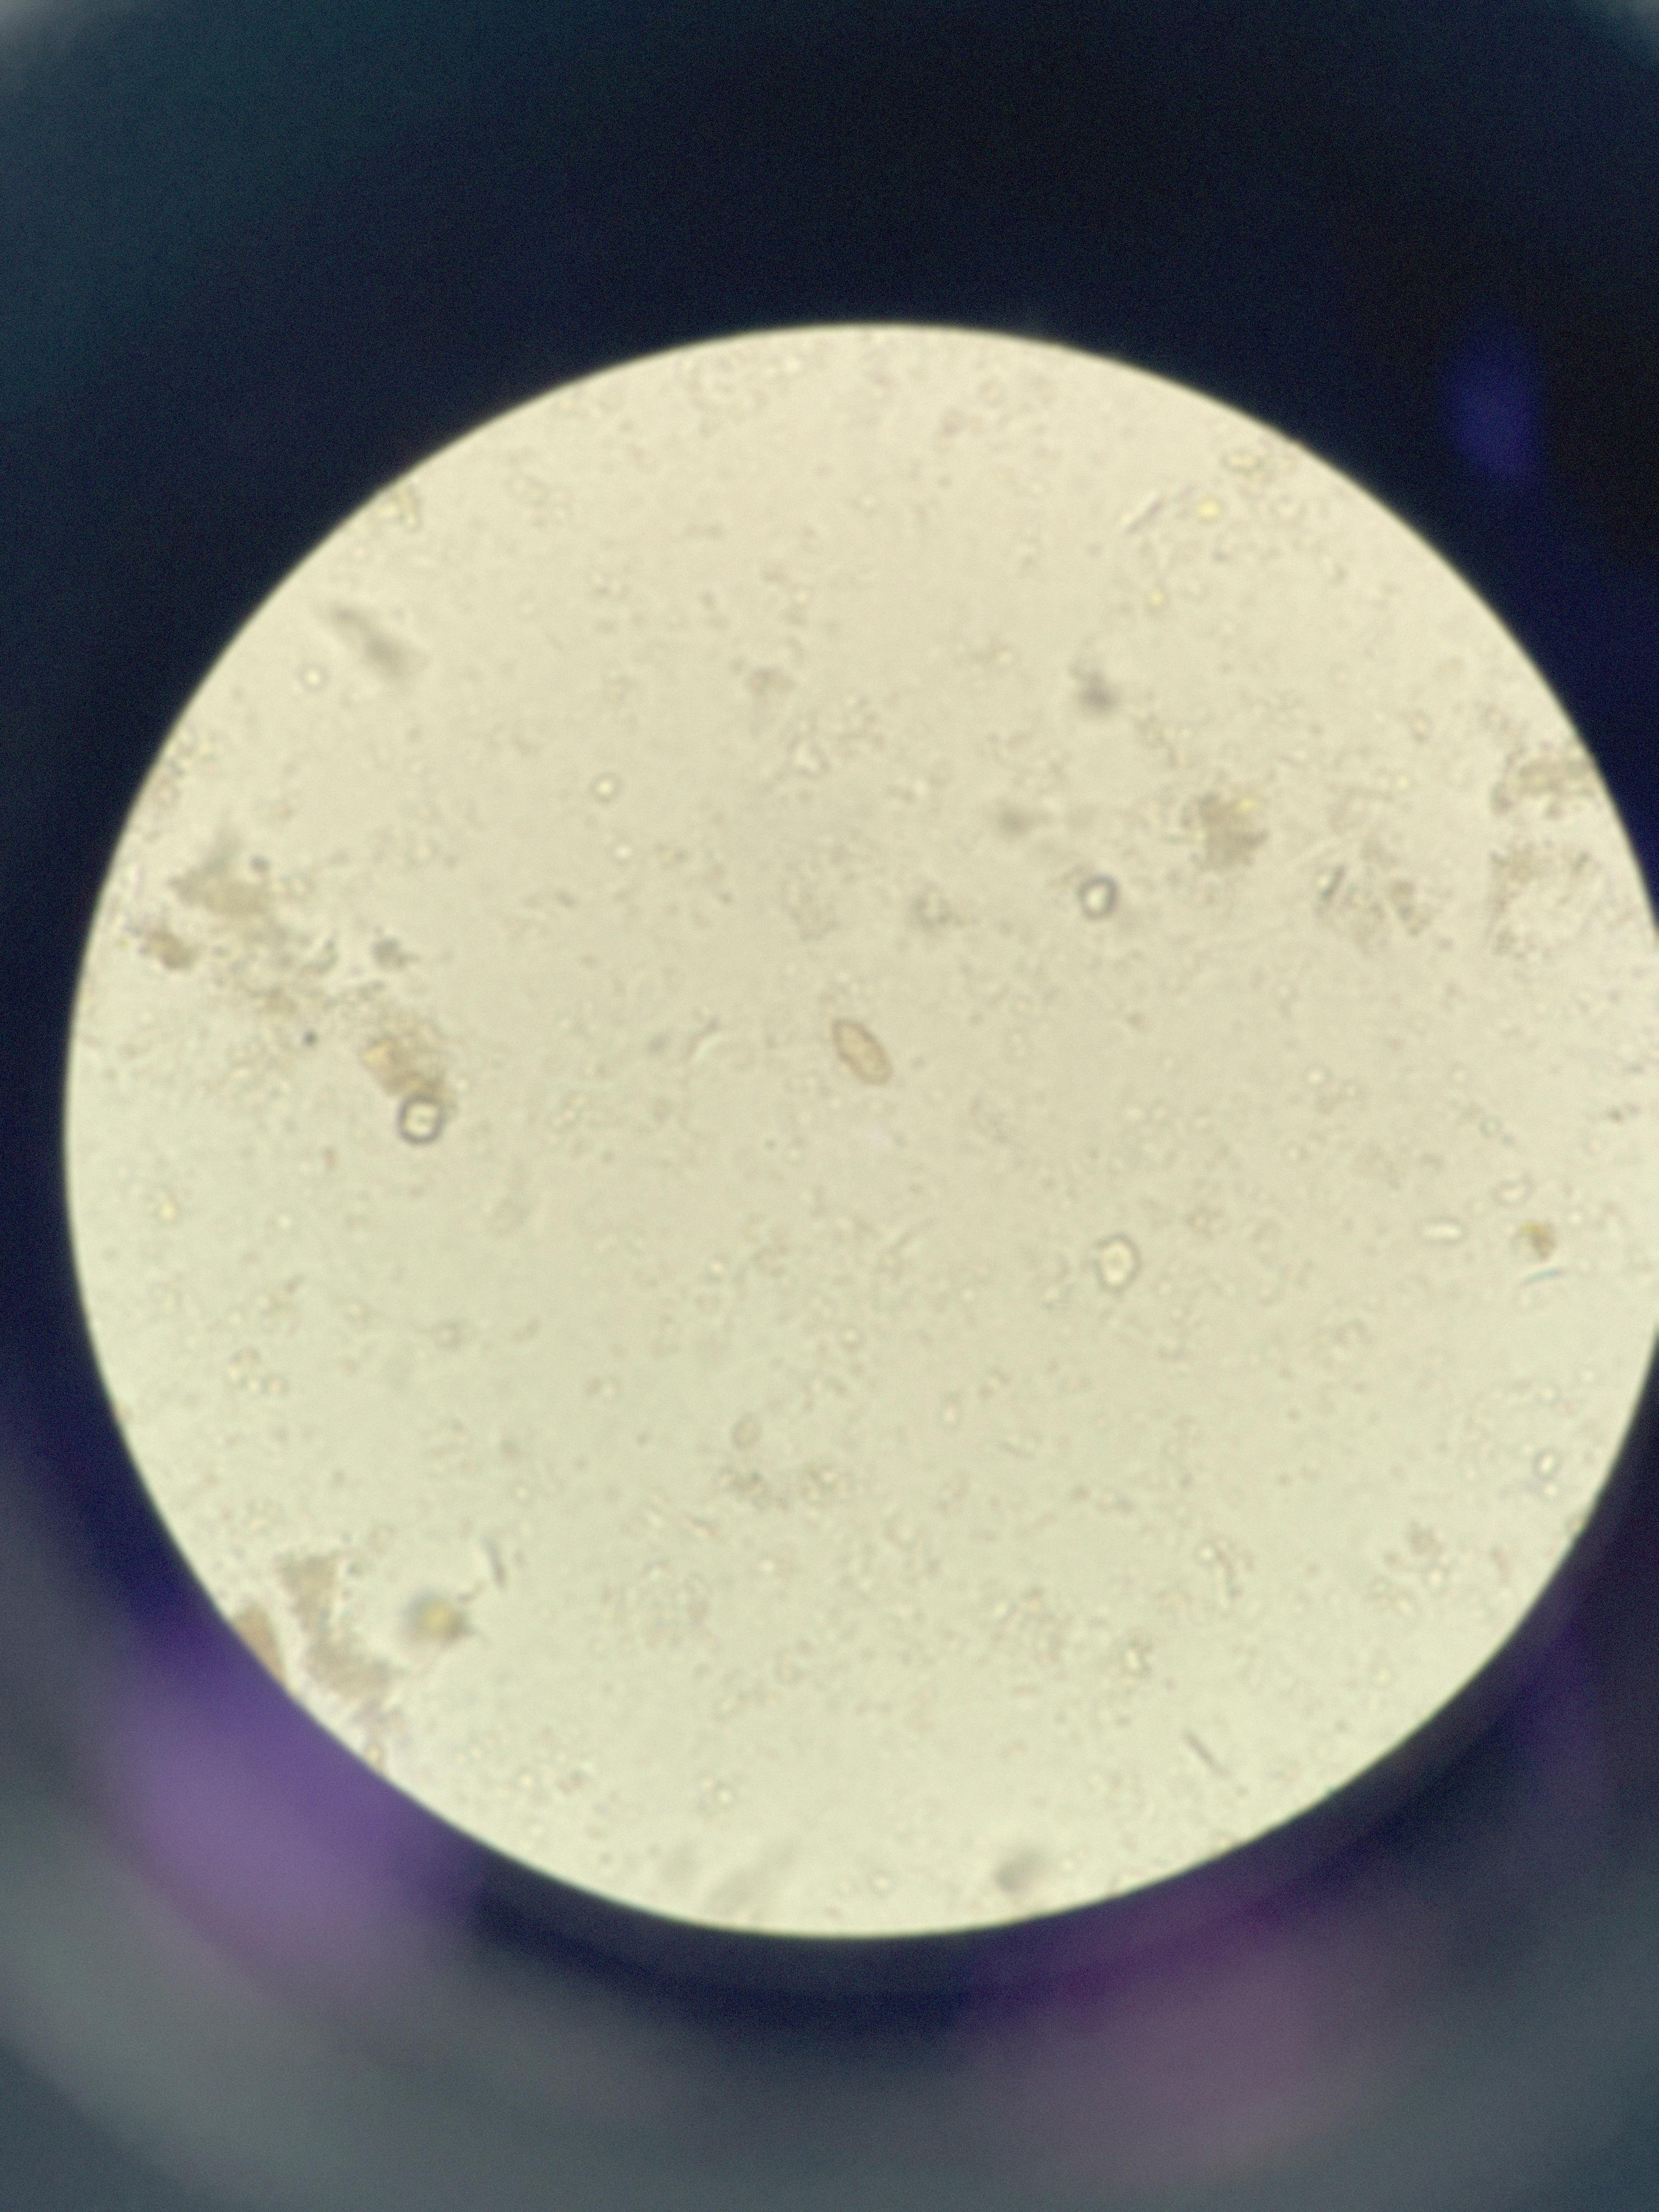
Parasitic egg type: Opisthorchis viverrine